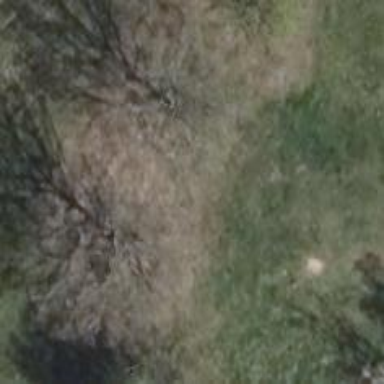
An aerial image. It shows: Deciduous tree with broadleaved leaves.